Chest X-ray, AP view. Patient: 53 years old, sex M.
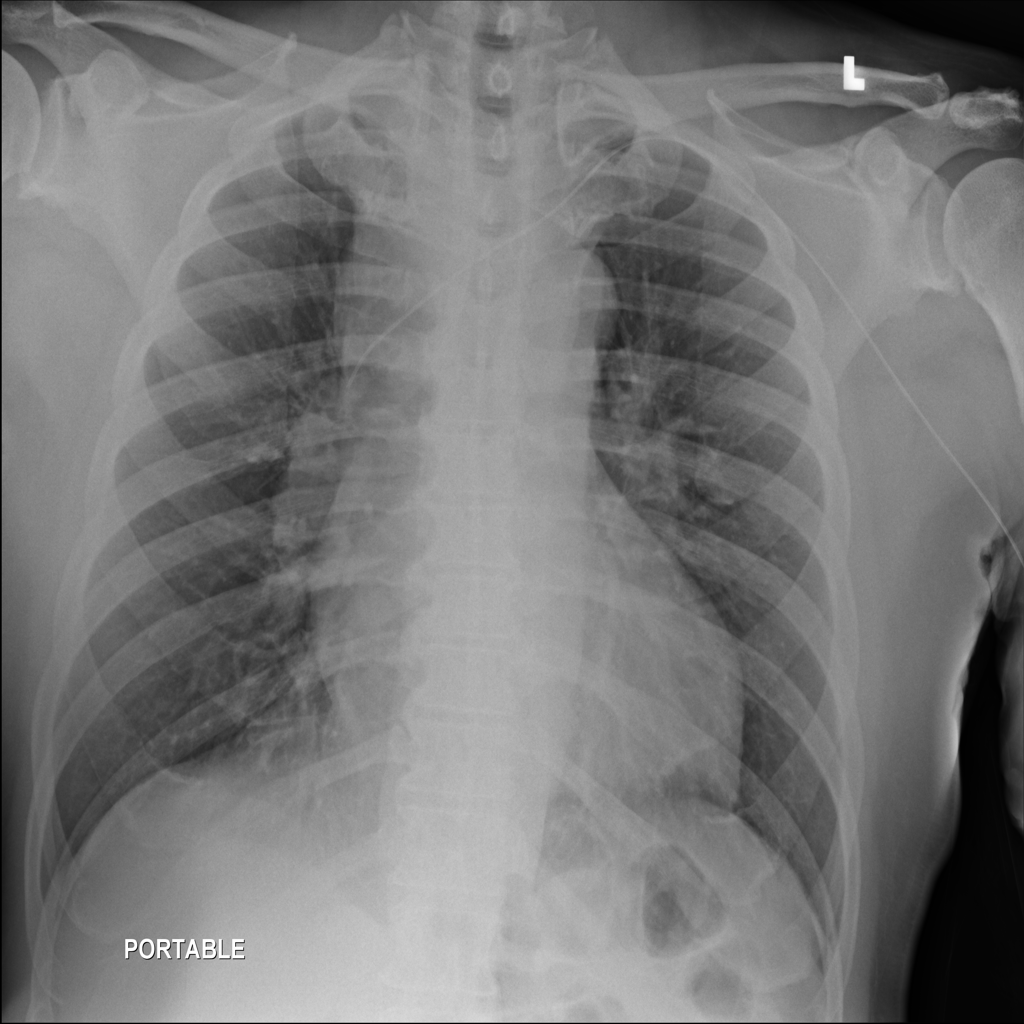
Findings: Mass, Pleural_Thickening